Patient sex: M
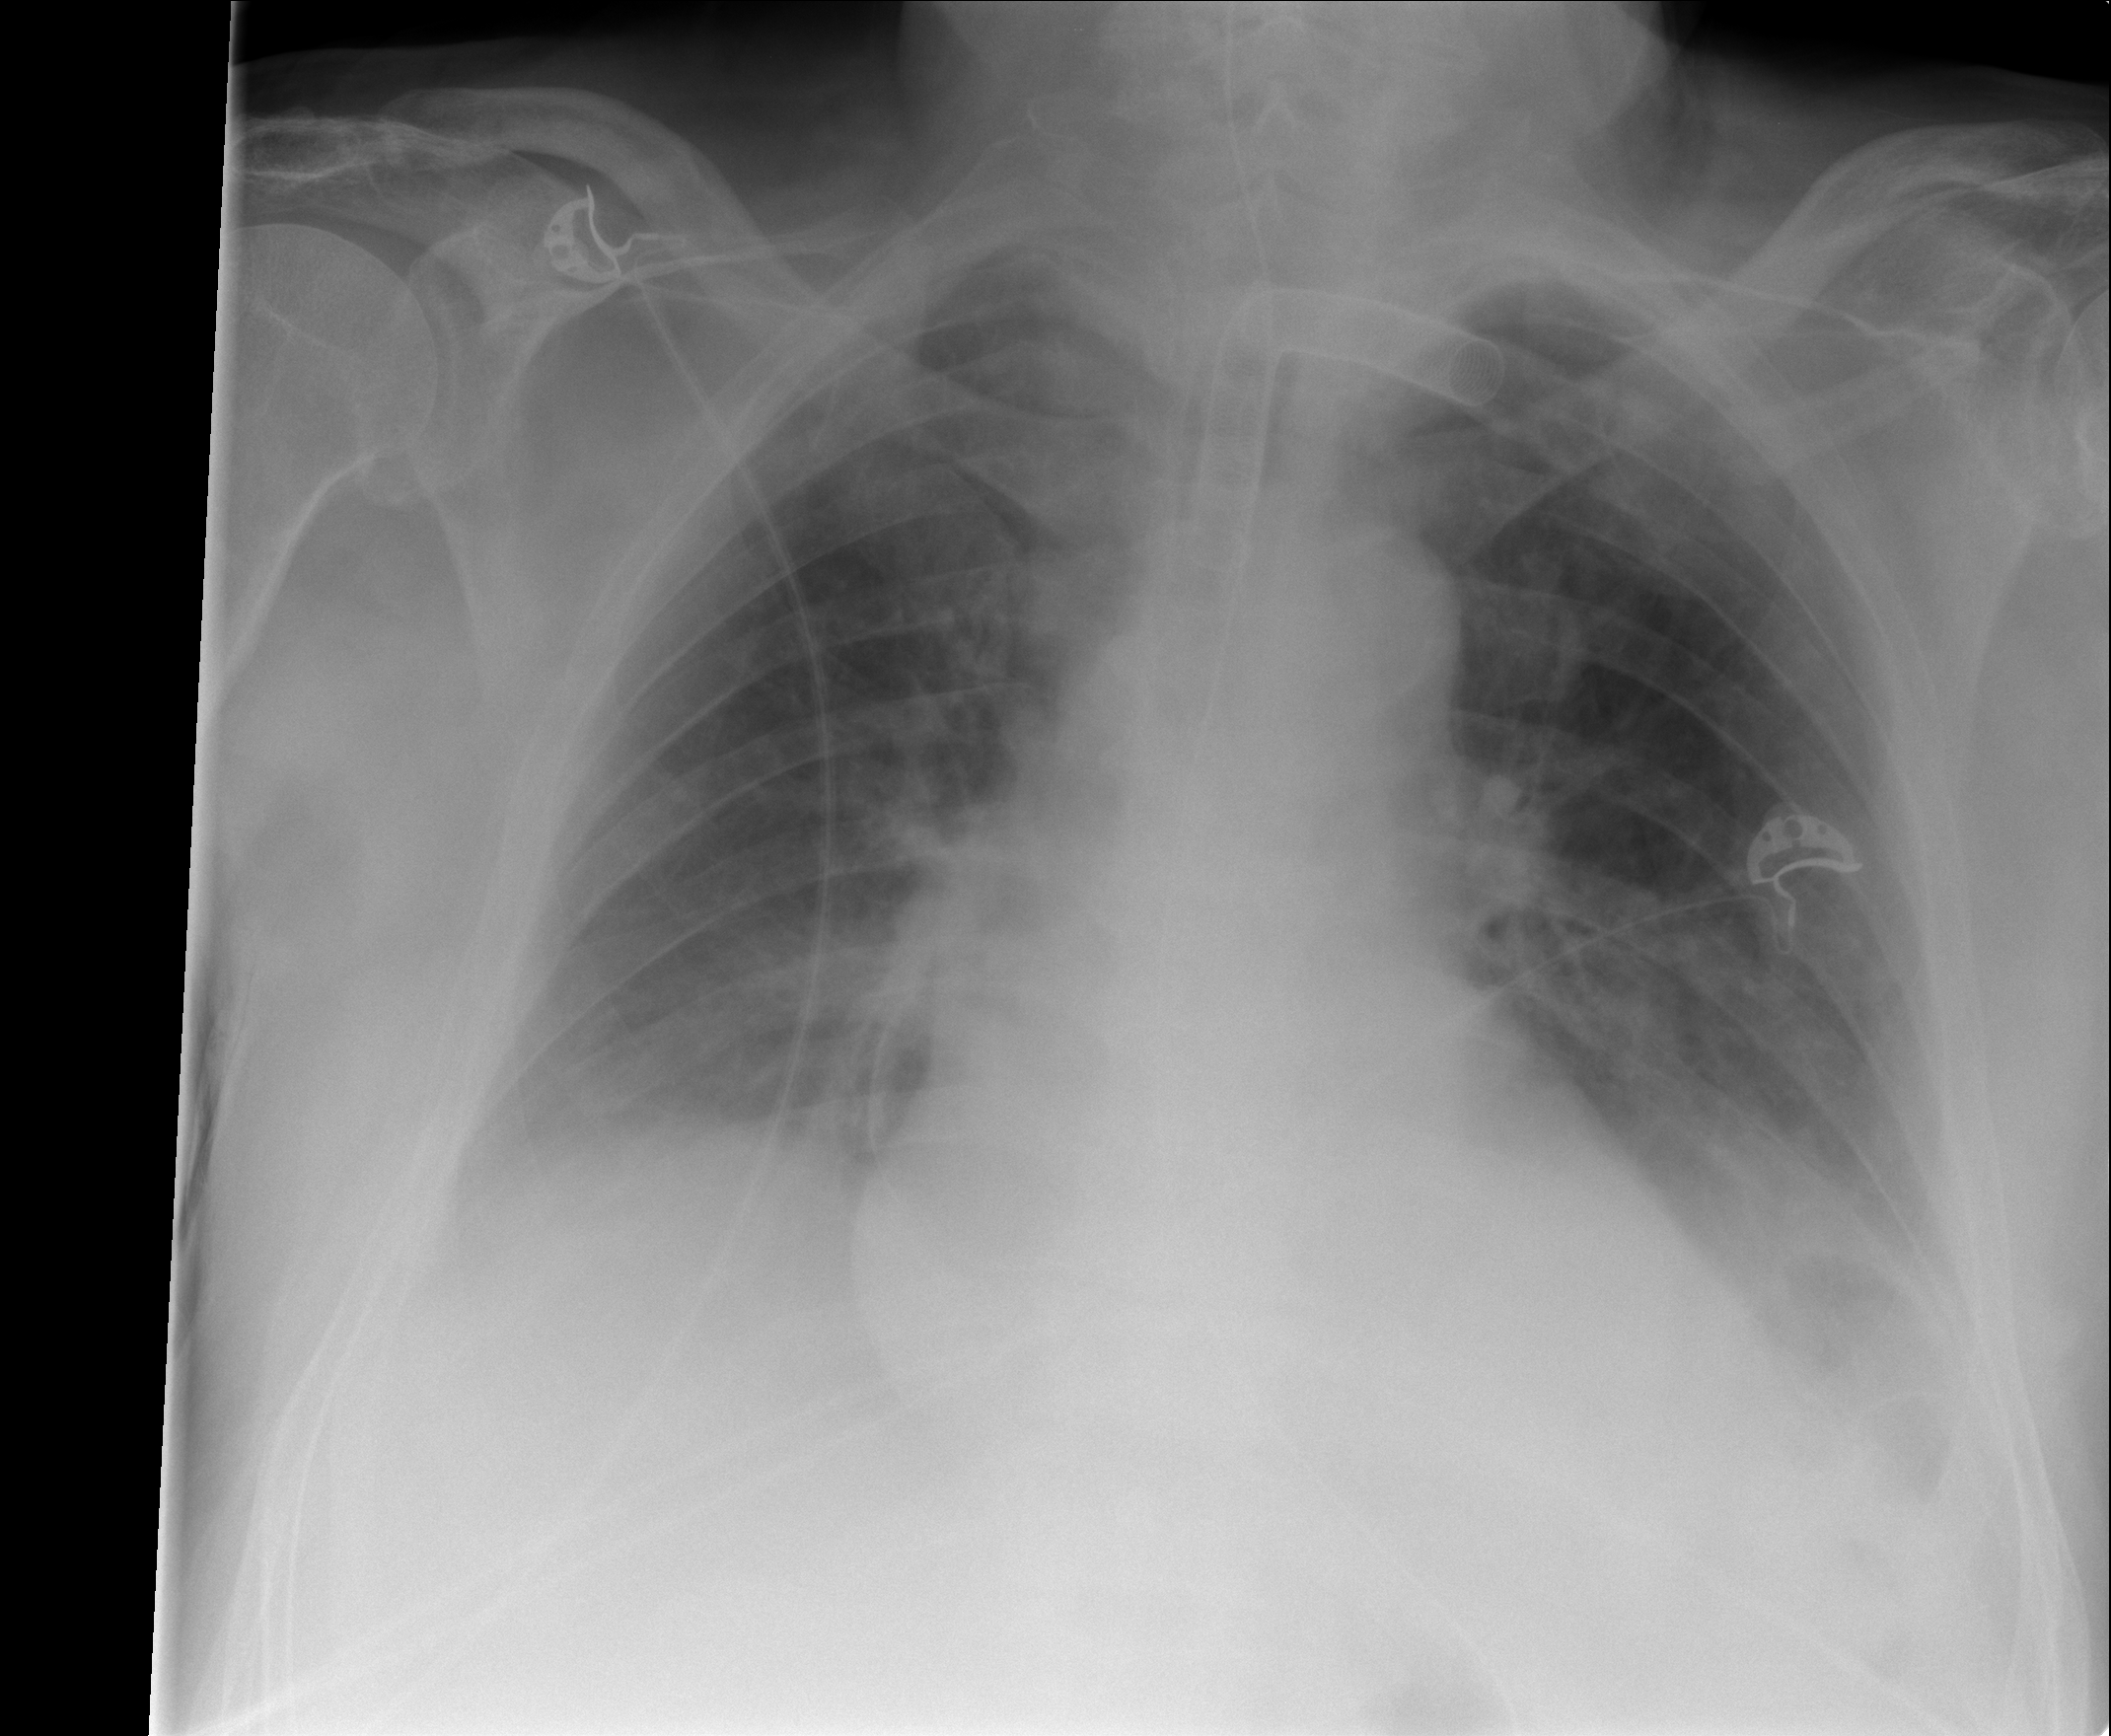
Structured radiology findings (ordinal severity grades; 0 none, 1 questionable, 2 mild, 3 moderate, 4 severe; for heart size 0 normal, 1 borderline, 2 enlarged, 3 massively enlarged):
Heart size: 2
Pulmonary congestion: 2
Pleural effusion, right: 2
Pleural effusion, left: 2
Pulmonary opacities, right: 1
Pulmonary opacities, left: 1
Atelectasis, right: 2
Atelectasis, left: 2